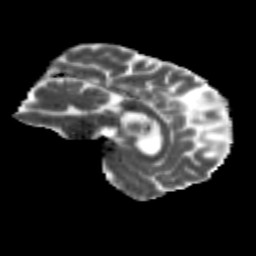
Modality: MD
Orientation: sagittal
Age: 59
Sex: male
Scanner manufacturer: siemens
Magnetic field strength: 3 T
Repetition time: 4.71 s
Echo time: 0.0906 s